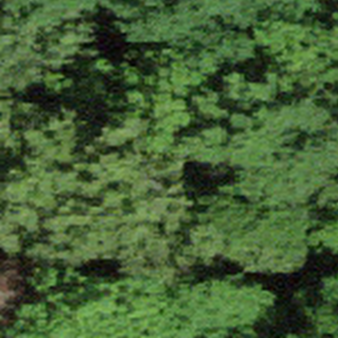
Label: other